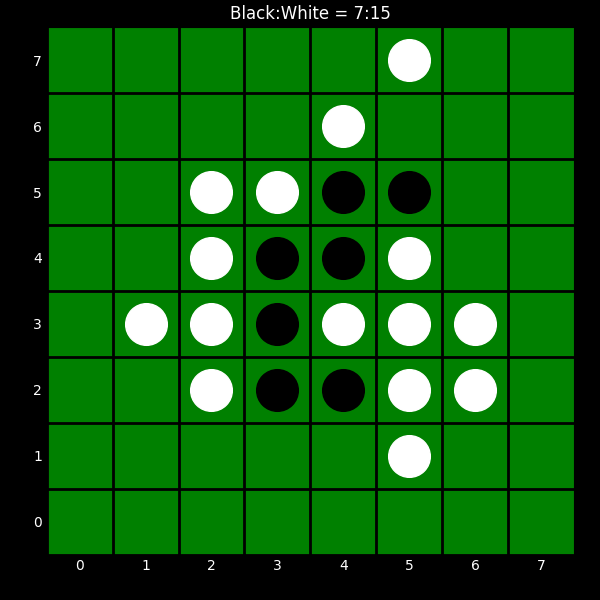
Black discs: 7
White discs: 15